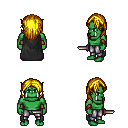
a pixel art fantasy rpg character, male body template, orc, green skin, black cape, metal pants, blonde long hairstyle, leather bracers, dagger, four views (front, back, left, right), 2x2 character sprite sheet, small pixel art, hard edges, no anti-aliasing